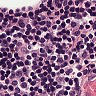
Metastatic tissue present: no